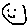
Label: smiley face